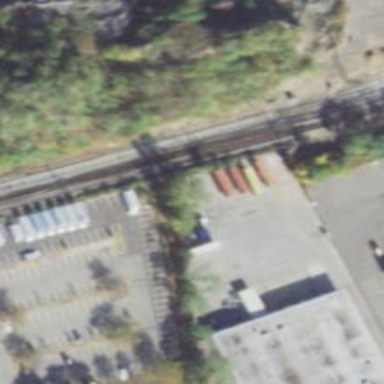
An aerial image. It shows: Electrified railway with rail tracks.